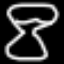
Label: hourglass